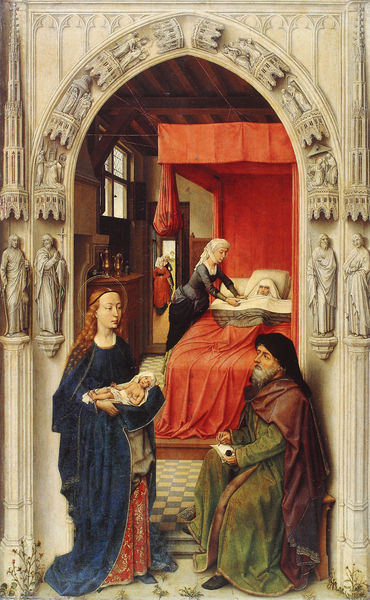
Titel: Johannes-Altar
Künstler: Rogier van Weyden
Institution: Berlin, Staatliche Museen - Preußischer Kulturbesitz
Schlagwörter: blau, mann, umhang, frauen, grün, sitzen, blumen, fenster, frau, säule, säulen, tür, zimmer, rot, ornament, bart, architektur, tod, tragen, boden, figur, interieur, mantel, kind, mutter, pflanzen, gotik, statue, bogen, baby, figuren, weib, weiber, bett, tor, bögen, krank, torbogen, fliesen, nonne, portal, heiligenschein, krüge, statuen, gotisch, spitzbogen, spitzbögen, christus, jesus, jesus christus, mittelalter, unkraut, baldachin, tempel, schreiber, kraut, heilig, maria, madonna, kranke, jesu, mutter gottes, szenen, anna, himmelbett, geburt, säugling, erlöser, gottesmutter, jesuskind, maria mit kind, pflege, sterbebett, bärtiger, kirchenportal, jesukind, joachim, marienleben, messias, simon, kindbett, gottessohn, sohn gottes, unsere liebe frau, heilige maria, krnake, weyden, christkind, mutter mit kind, marian, bartträger, rotes bett, pflegerin, christkönig, heilland, erretter, jesus von nazaret, gottesgebärerin, maria von nazaret, maria…, zimmer]raum, freimauer